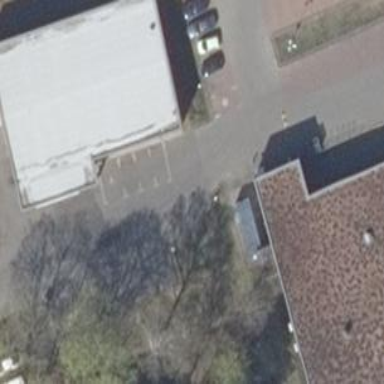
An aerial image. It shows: Flat-roofed retail building.